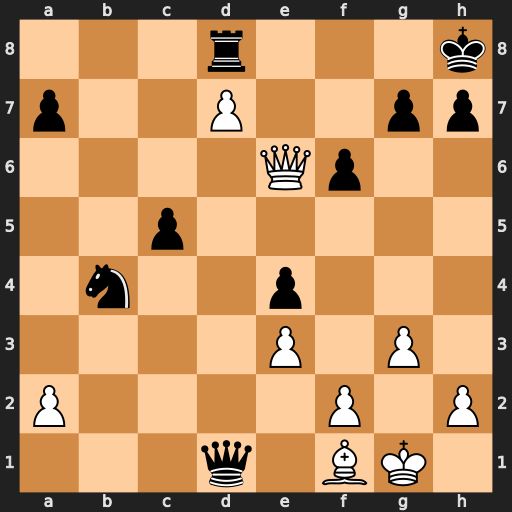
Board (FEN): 3r3k/p2P2pp/4Qp2/2p5/1n2p3/4P1P1/P4P1P/3q1BK1
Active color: w
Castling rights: -
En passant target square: -
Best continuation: Qe8+ Rxe8 dxe8=Q#